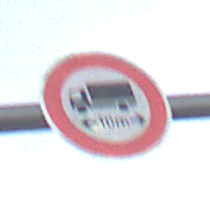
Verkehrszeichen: TatsaechlicheLaenge
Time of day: SunriseSunset
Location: Outdoor (Nature)
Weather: PartlyCloudy
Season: NotSpecified
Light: Natural